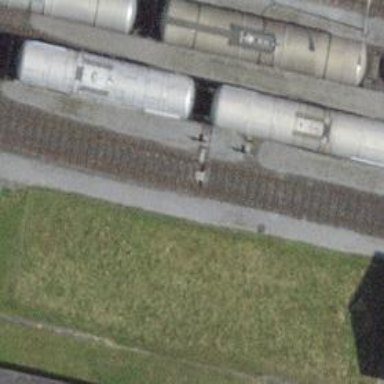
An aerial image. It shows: Single railway spur track.